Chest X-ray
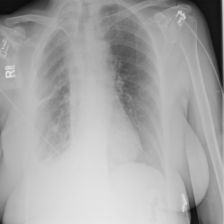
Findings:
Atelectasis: negative
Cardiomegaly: negative
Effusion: negative
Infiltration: negative
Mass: negative
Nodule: negative
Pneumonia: negative
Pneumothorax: negative
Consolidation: negative
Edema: negative
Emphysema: negative
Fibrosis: negative
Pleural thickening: negative
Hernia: negative